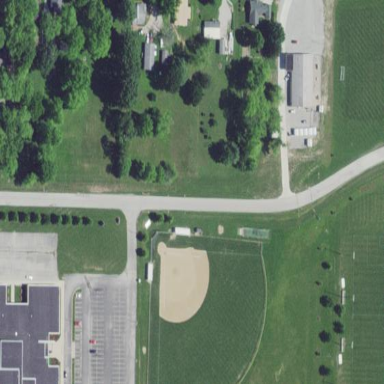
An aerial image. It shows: Softball pitch for leisure land activities.